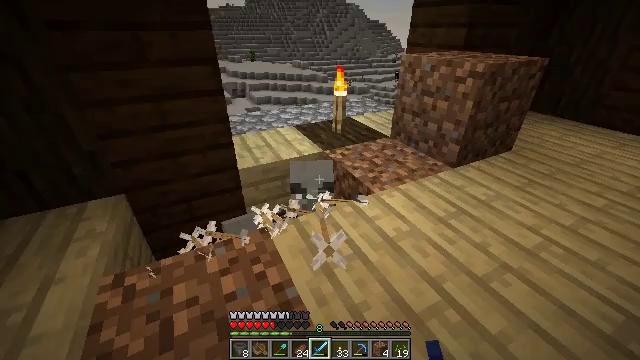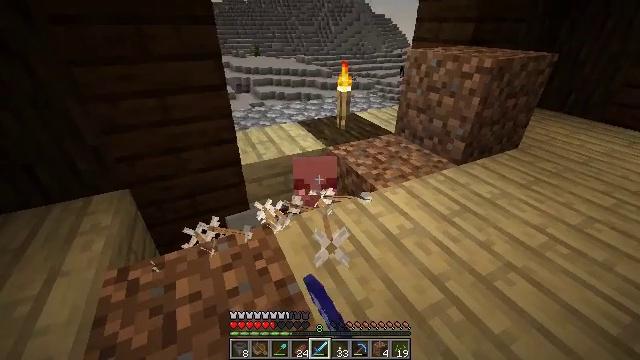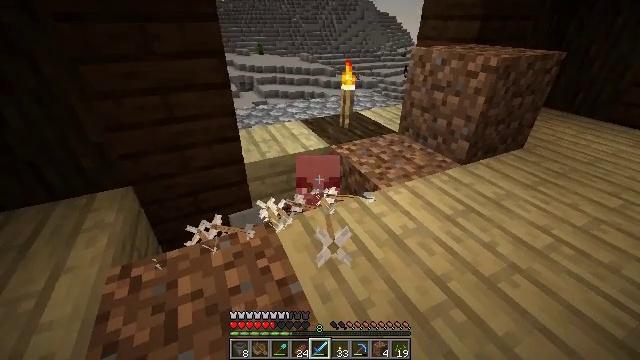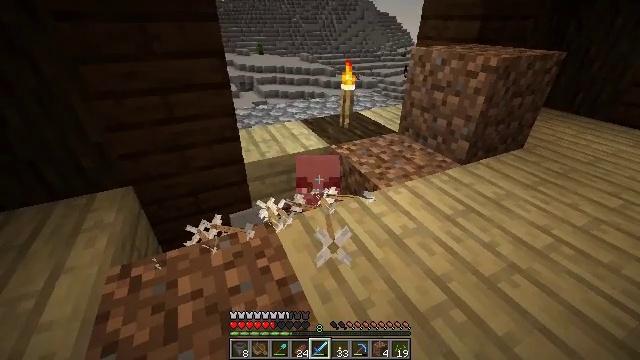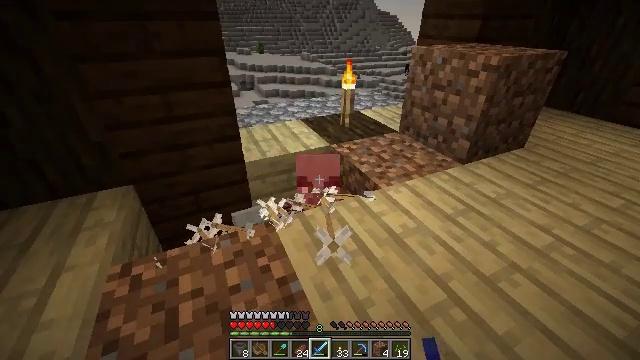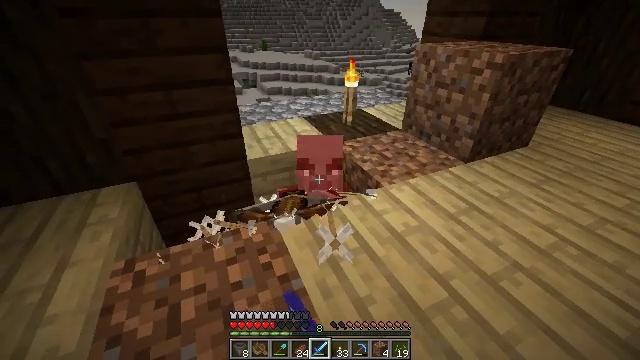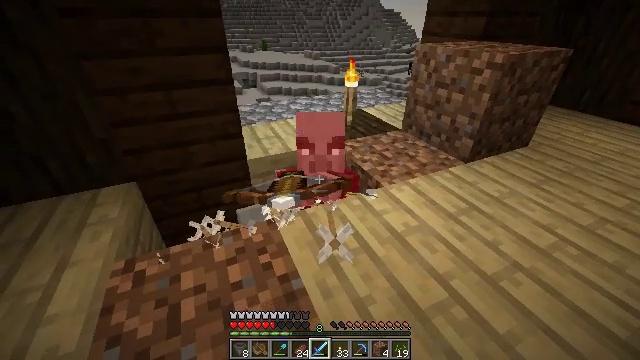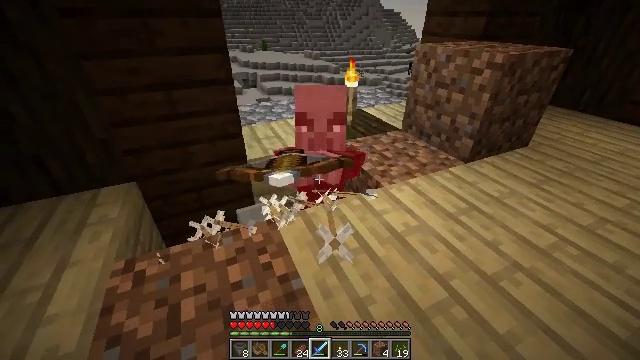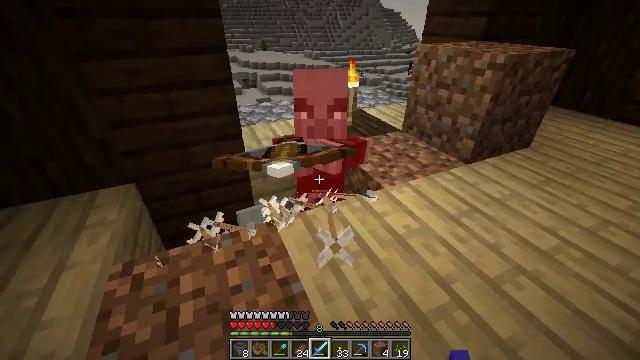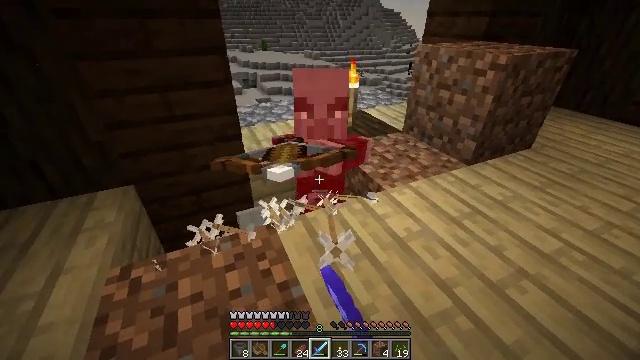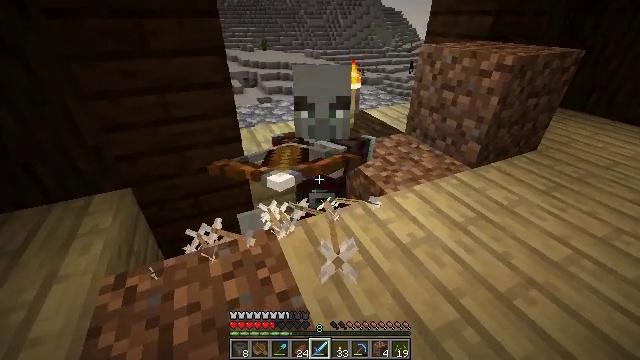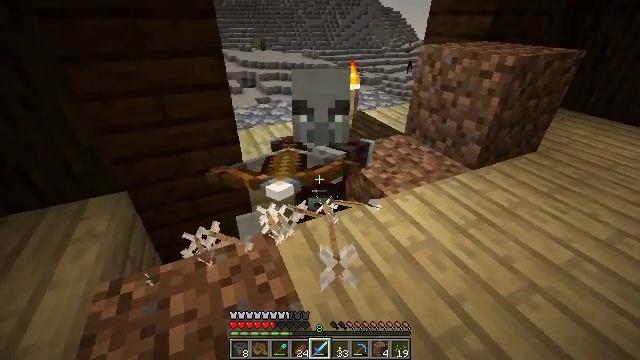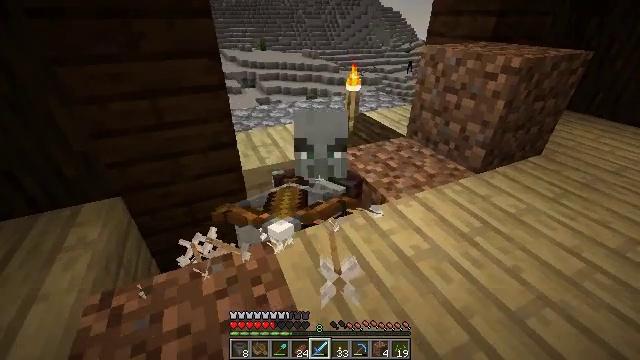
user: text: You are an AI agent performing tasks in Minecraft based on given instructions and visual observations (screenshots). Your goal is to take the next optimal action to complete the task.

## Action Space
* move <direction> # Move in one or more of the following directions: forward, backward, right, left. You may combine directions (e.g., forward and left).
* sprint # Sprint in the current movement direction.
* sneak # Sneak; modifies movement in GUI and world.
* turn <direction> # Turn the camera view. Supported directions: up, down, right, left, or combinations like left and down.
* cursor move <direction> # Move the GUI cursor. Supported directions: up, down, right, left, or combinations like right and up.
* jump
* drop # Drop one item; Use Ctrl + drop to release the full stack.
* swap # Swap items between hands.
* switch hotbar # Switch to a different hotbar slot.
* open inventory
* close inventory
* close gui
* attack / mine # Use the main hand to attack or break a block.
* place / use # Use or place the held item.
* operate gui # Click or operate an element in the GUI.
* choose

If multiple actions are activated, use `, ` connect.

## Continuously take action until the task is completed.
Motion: motion action
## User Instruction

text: Fight against raiders.
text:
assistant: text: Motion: sneak, attack / mine
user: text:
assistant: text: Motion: sneak, attack / mine
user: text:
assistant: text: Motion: sneak
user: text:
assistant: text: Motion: sneak, attack / mine
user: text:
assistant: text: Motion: sneak, attack / mine
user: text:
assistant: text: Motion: sneak, attack / mine
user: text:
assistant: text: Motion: sneak
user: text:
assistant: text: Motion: move forward, sneak, attack / mine
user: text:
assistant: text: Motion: move forward, sneak, attack / mine
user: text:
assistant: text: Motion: move forward, sneak, attack / mine
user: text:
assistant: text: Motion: move forward, sneak
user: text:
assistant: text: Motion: sneak, attack / mine
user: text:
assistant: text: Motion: sneak, attack / mine